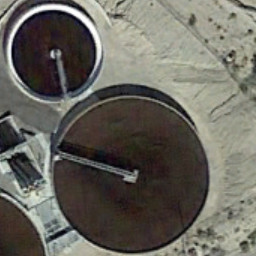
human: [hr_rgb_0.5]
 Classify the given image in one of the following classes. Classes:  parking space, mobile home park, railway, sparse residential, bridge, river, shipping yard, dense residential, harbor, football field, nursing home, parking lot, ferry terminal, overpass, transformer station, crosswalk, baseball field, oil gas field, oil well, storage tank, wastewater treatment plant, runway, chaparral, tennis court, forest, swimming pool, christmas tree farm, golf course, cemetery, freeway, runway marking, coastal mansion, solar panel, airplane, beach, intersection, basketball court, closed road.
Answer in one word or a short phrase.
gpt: wastewater treatment plant